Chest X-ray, PA view. Patient: 55 years old, sex M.
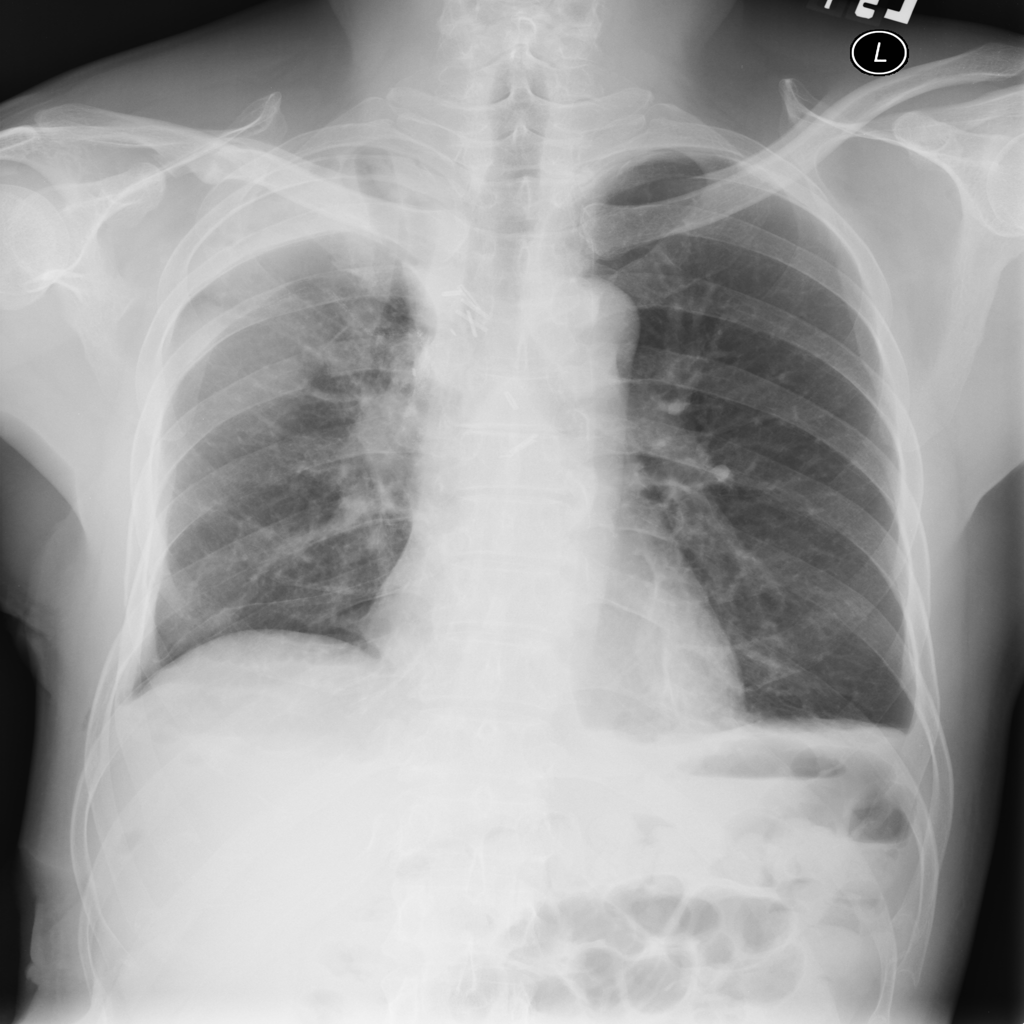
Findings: Atelectasis